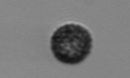
Label: Pseudochattonella_farcimen